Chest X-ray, PA view. Patient: 62 years old, sex M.
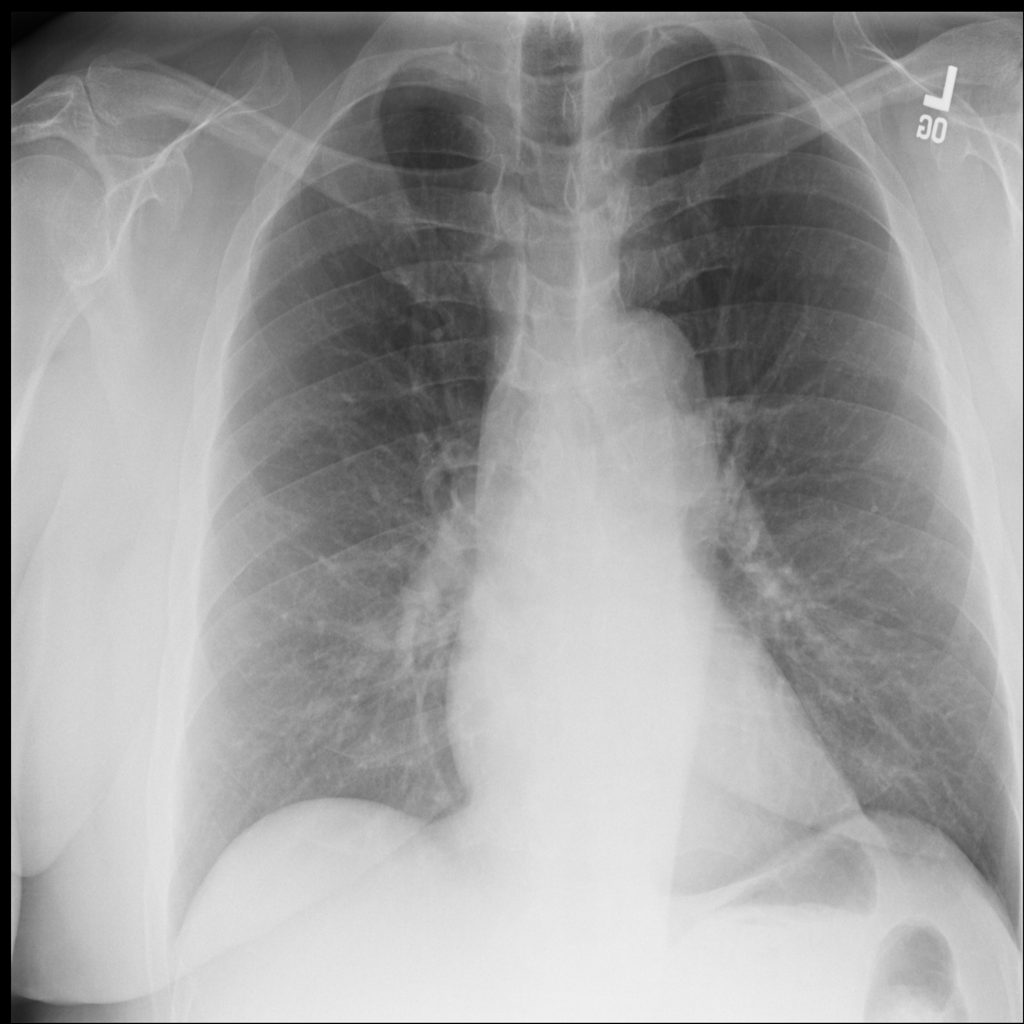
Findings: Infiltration